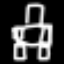
Label: chair